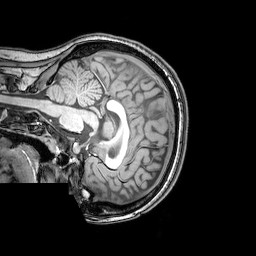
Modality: T1w
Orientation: sagittal
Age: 20
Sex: female
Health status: healthy
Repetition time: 0.081 s
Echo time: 0.037 s